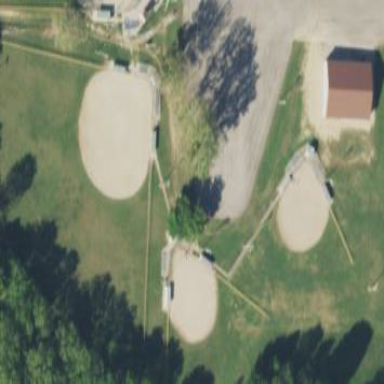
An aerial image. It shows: Baseball pitch for leisure land activities.